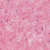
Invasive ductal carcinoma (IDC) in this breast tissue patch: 0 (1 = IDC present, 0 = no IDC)